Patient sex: F
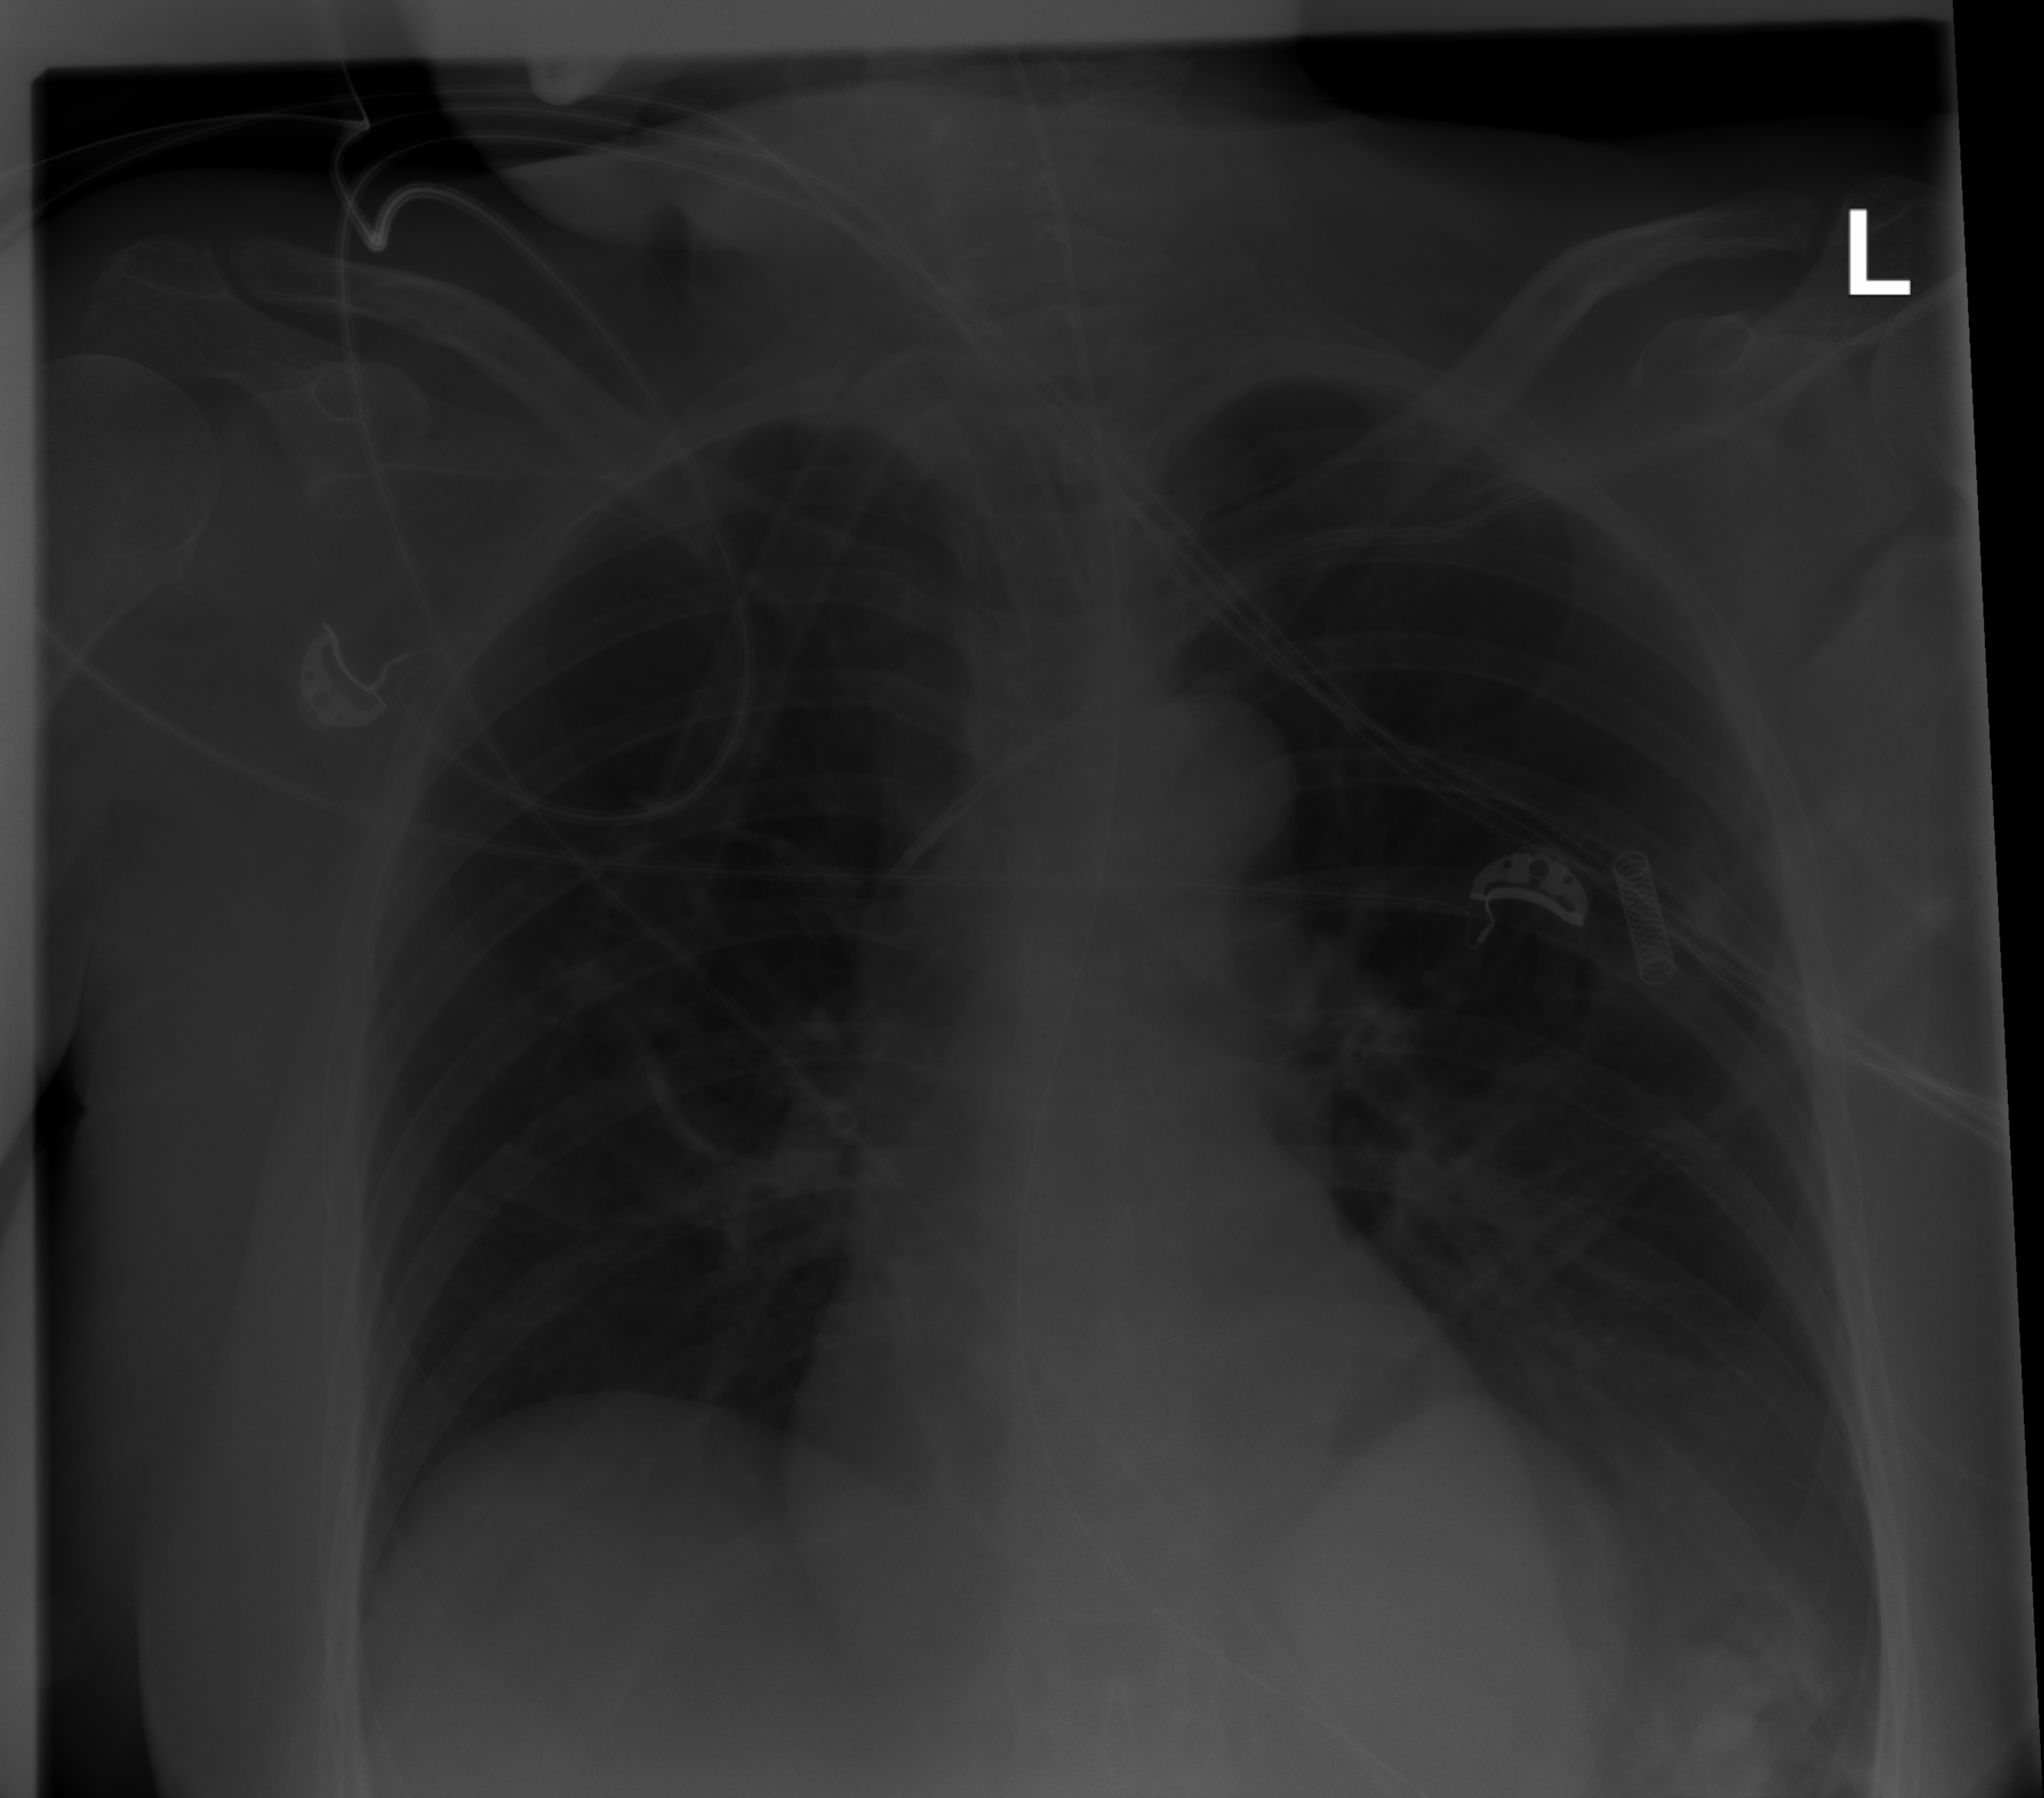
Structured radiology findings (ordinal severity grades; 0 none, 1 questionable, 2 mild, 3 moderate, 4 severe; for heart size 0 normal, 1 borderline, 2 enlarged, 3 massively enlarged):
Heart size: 2
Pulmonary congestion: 0
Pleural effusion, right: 0
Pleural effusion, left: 0
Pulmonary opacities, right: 0
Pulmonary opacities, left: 0
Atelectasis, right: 0
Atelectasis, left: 2